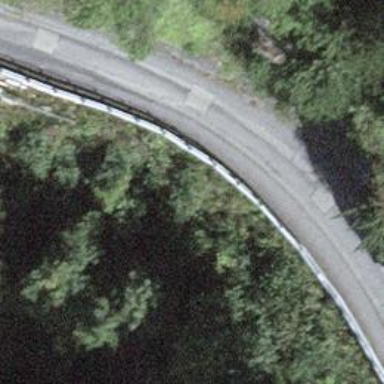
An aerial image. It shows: Guard rail.